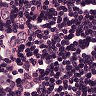
Metastatic tissue present: yes